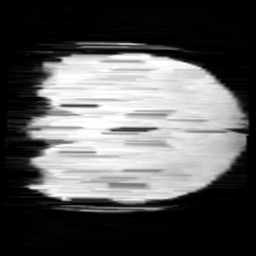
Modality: minIP
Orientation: coronal
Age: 9
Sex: female
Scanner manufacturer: siemens
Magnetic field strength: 3 T
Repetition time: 0.027 s
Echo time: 0.02 s